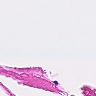
Metastatic tissue present: no